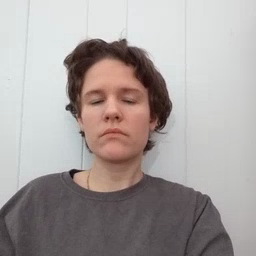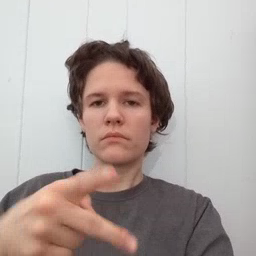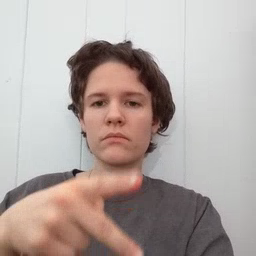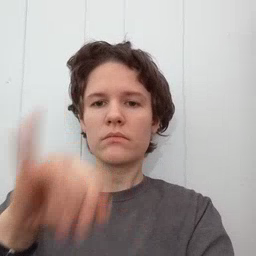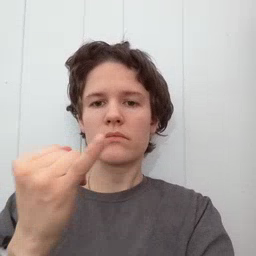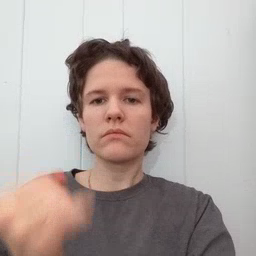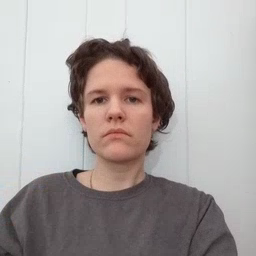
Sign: pajamas